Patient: sex M, age 74
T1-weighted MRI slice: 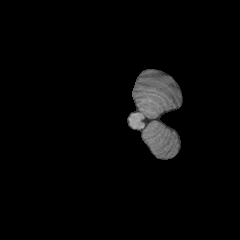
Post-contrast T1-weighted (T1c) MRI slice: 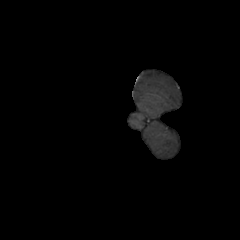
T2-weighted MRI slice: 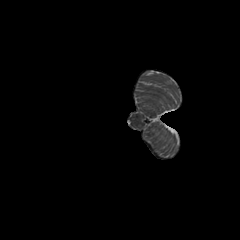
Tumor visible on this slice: no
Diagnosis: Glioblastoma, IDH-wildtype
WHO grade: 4